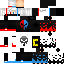
A male human skin with dark skin, wearing brown long hair dressed in a blue hoodie and red pants, featuring a closed mouth.